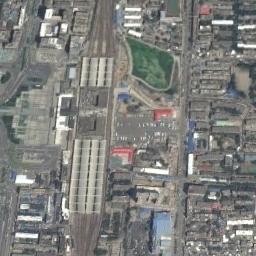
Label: railway_station